Question: I would like to modify the text color of my Tabs below : (ACCUEIL and A LA UNE)(in black now).
I don't know how to do this.

'''
package com.app.myapp.MainFragment;
import android.app.ActionBar;
import android.app.ActionBar.Tab;
import android.app.FragmentTransaction;
import android.content.Intent;
import android.graphics.Color;
import android.graphics.Typeface;
import android.graphics.drawable.ColorDrawable;
import android.os.Bundle;
import android.support.v4.app.FragmentActivity;
import android.support.v4.view.ViewPager;
import android.view.Gravity;
import android.view.Menu;
import android.view.MenuInflater;
import android.view.MenuItem;
import android.widget.TextView;
import com.app.myapp.R;
import com.app.myapp.activities.Recherche_act;
public class TabMainFragment extends FragmentActivity implements ActionBar.TabListener {
private ViewPager viewPager;
private TabMainFragmentAdapter mAdapter;
private ActionBar actionBar;
// Tab titles
private String[] tabs = { "ACCUEIL", "A LA UNE" };
@Override
protected void onCreate(Bundle savedInstanceState) {
super.onCreate(savedInstanceState);
Typeface parade = Typeface.createFromAsset(getAssets(), "fonts/parade.ttf");
getActionBar().setDisplayOptions(ActionBar.DISPLAY_SHOW_CUSTOM);
getActionBar().setCustomView(R.layout.actionbar);
TextView title = (TextView) findViewById(R.id.action_bar_title);
title.setTypeface(parade);
title.setTextSize(23);
title.setGravity(Gravity.CENTER_VERTICAL);
title.setTextColor(Color.WHITE);
setContentView(R.layout.main_tab_detail_frag);
//Typeface robotolight = Typeface.createFromAsset(getAssets(), "fonts/Roboto-Light.ttf");
ActionBar bar = getActionBar();
bar.setBackgroundDrawable(new ColorDrawable(Color.parseColor("#E64260")));
// Initilization
viewPager = (ViewPager) findViewById(R.id.pager);
actionBar = getActionBar();
mAdapter = new TabMainFragmentAdapter(getSupportFragmentManager());
viewPager.setAdapter(mAdapter);
actionBar.setHomeButtonEnabled(false);
actionBar.setNavigationMode(ActionBar.NAVIGATION_MODE_TABS);
// Adding Tabs
for (String tab_name : tabs) {
actionBar.addTab(actionBar.newTab().setText(tab_name).setTabListener(this));
}
/**
* on swiping the viewpager make respective tab selected
* */
viewPager.setOnPageChangeListener(new ViewPager.OnPageChangeListener() {
@Override
public void onPageSelected(int position) {
// on changing the page
// make respected tab selected
actionBar.setSelectedNavigationItem(position);
}
@Override
public void onPageScrolled(int arg0, float arg1, int arg2) {
}
@Override
public void onPageScrollStateChanged(int arg0) {
}
});
}
@Override
public void onTabReselected(Tab tab, FragmentTransaction ft) {
}
@Override
public void onTabSelected(Tab tab, FragmentTransaction ft) {
// on tab selected
// show respected fragment view
viewPager.setCurrentItem(tab.getPosition());
}
@Override
public void onTabUnselected(Tab tab, FragmentTransaction ft) {
}
@Override
public boolean onCreateOptionsMenu(Menu menu) {
// Inflate the menu items for use in the action bar
MenuInflater inflater = getMenuInflater();
inflater.inflate(R.menu.main, menu);
return super.onCreateOptionsMenu(menu);
}
@Override
public boolean onOptionsItemSelected(MenuItem item) {
// Handle presses on the action bar items
switch (item.getItemId()) {
case R.id.action_choix_categorie:
Intent myIntent = new Intent(TabMainFragment.this, Recherche_act.class);
TabMainFragment.this.startActivity(myIntent);
overridePendingTransition(R.anim.slide_in_up, R.anim.slide_out_up);
return true;
default:
return super.onOptionsItemSelected(item);
}
}
}
'''
'''
<activity android:name="com.app.frisbeee.MainFragment.TabMainFragment"
android:theme="@style/Theme.Rosenormal" />
'''
'''
<?xml version="1.0" encoding="utf-8"?>
<!-- File created by the Android Action Bar Style Generator
Copyright (C) 2011 The Android Open Source Project
Copyright (C) 2012 readyState Software Ltd
Licensed under the Apache License, Version 2.0 (the "License");
you may not use this file except in compliance with the License.
You may obtain a copy of the License at
http://www.apache.org/licenses/LICENSE-2.0
Unless required by applicable law or agreed to in writing, software
distributed under the License is distributed on an "AS IS" BASIS,
WITHOUT WARRANTIES OR CONDITIONS OF ANY KIND, either express or implied.
See the License for the specific language governing permissions and
limitations under the License.
-->
<resources>
<style name="Theme.Rosenormal" parent="@android:style/Theme.Holo.Light">
<item name="android:actionBarItemBackground">@drawable/selectable_background_rosenormal</item>
<item name="android:popupMenuStyle">@style/PopupMenu.Rosenormal</item>
<item name="android:dropDownListViewStyle">@style/DropDownListView.Rosenormal</item>
<item name="android:actionBarTabStyle">@style/ActionBarTabStyle.Rosenormal</item>
<item name="android:actionDropDownStyle">@style/DropDownNav.Rosenormal</item>
<item name="android:actionBarStyle">@style/ActionBar.Solid.Rosenormal</item>
<item name="android:actionModeBackground">@drawable/cab_background_top_rosenormal</item>
<item name="android:actionModeSplitBackground">@drawable/cab_background_bottom_rosenormal</item>
<item name="android:actionModeCloseButtonStyle">@style/ActionButton.CloseMode.Rosenormal</item>
</style>
<style name="ActionBar.Solid.Rosenormal" parent="@android:style/Widget.Holo.Light.ActionBar.Solid">
<item name="android:background">@drawable/ab_solid_rosenormal</item>
<item name="android:backgroundStacked">@drawable/ab_stacked_solid_rosenormal</item>
<item name="android:backgroundSplit">@drawable/ab_bottom_solid_rosenormal</item>
<item name="android:progressBarStyle">@style/ProgressBar.Rosenormal</item>
</style>
<style name="ActionBar.Transparent.Rosenormal" parent="@android:style/Widget.Holo.Light.ActionBar">
<item name="android:background">@drawable/ab_transparent_rosenormal</item>
<item name="android:progressBarStyle">@style/ProgressBar.Rosenormal</item>
</style>
<style name="PopupMenu.Rosenormal" parent="@android:style/Widget.Holo.Light.ListPopupWindow">
<item name="android:popupBackground">@drawable/menu_dropdown_panel_rosenormal</item>
</style>
<style name="DropDownListView.Rosenormal" parent="@android:style/Widget.Holo.Light.ListView.DropDown">
<item name="android:listSelector">@drawable/selectable_background_rosenormal</item>
</style>
<style name="ActionBarTabStyle.Rosenormal" parent="@android:style/Widget.Holo.Light.ActionBar.TabView">
<item name="android:background">@drawable/tab_indicator_ab_rosenormal</item>
</style>
<style name="DropDownNav.Rosenormal" parent="@android:style/Widget.Holo.Light.Spinner">
<item name="android:background">@drawable/spinner_background_ab_rosenormal</item>
<item name="android:popupBackground">@drawable/menu_dropdown_panel_rosenormal</item>
<item name="android:dropDownSelector">@drawable/selectable_background_rosenormal</item>
</style>
<style name="ProgressBar.Rosenormal" parent="@android:style/Widget.Holo.Light.ProgressBar.Horizontal">
<item name="android:progressDrawable">@drawable/progress_horizontal_rosenormal</item>
</style>
<style name="ActionButton.CloseMode.Rosenormal" parent="@android:style/Widget.Holo.Light.ActionButton.CloseMode">
<item name="android:background">@drawable/btn_cab_done_rosenormal</item>
</style>
<!-- this style is only referenced in a Light.DarkActionBar based theme -->
<style name="Theme.Rosenormal.Widget" parent="@android:style/Theme.Holo">
<item name="android:popupMenuStyle">@style/PopupMenu.Rosenormal</item>
<item name="android:dropDownListViewStyle">@style/DropDownListView.Rosenormal</item>
</style>
</resources>
'''
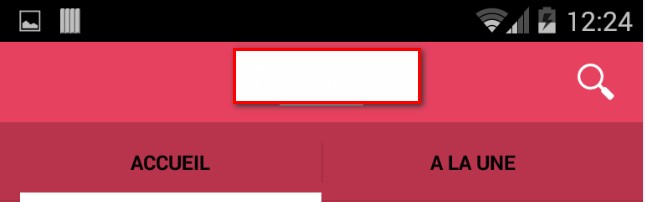
Answer: To achieve this, you need to override 'android:actionBarTabTextStyle' in your custom theme. For example:
'''
<style name="Theme.Rosenormal" parent="@android:style/Theme.Holo.Light">
... same as before ...
<item name="android:actionBarTabTextStyle">@style/ActionBarTabText.Rosenormal</item>
</style>
'''
and then:
'''
<style name="ActionBarTabText.Rosenormal" parent="@android:style/Widget.Holo.Light.ActionBar.TabText">
<item name="android:textColor">#f00</item>
</style>
'''
You would probably want to use a color resource, the '#f00' value is just an example.